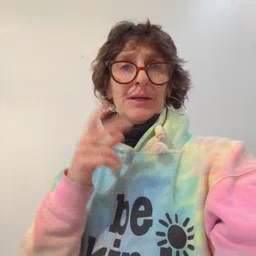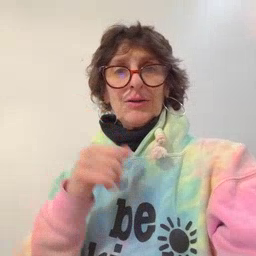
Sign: hear